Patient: sex M, age 64
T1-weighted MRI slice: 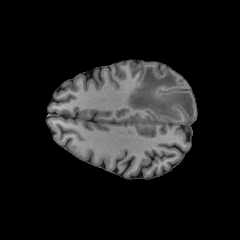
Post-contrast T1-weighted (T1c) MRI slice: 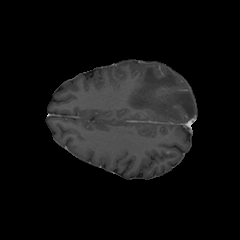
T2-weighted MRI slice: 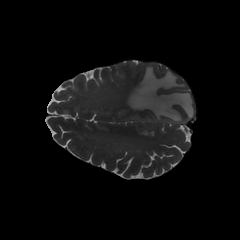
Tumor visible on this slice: yes
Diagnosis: Glioblastoma, IDH-wildtype
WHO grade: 4